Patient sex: F
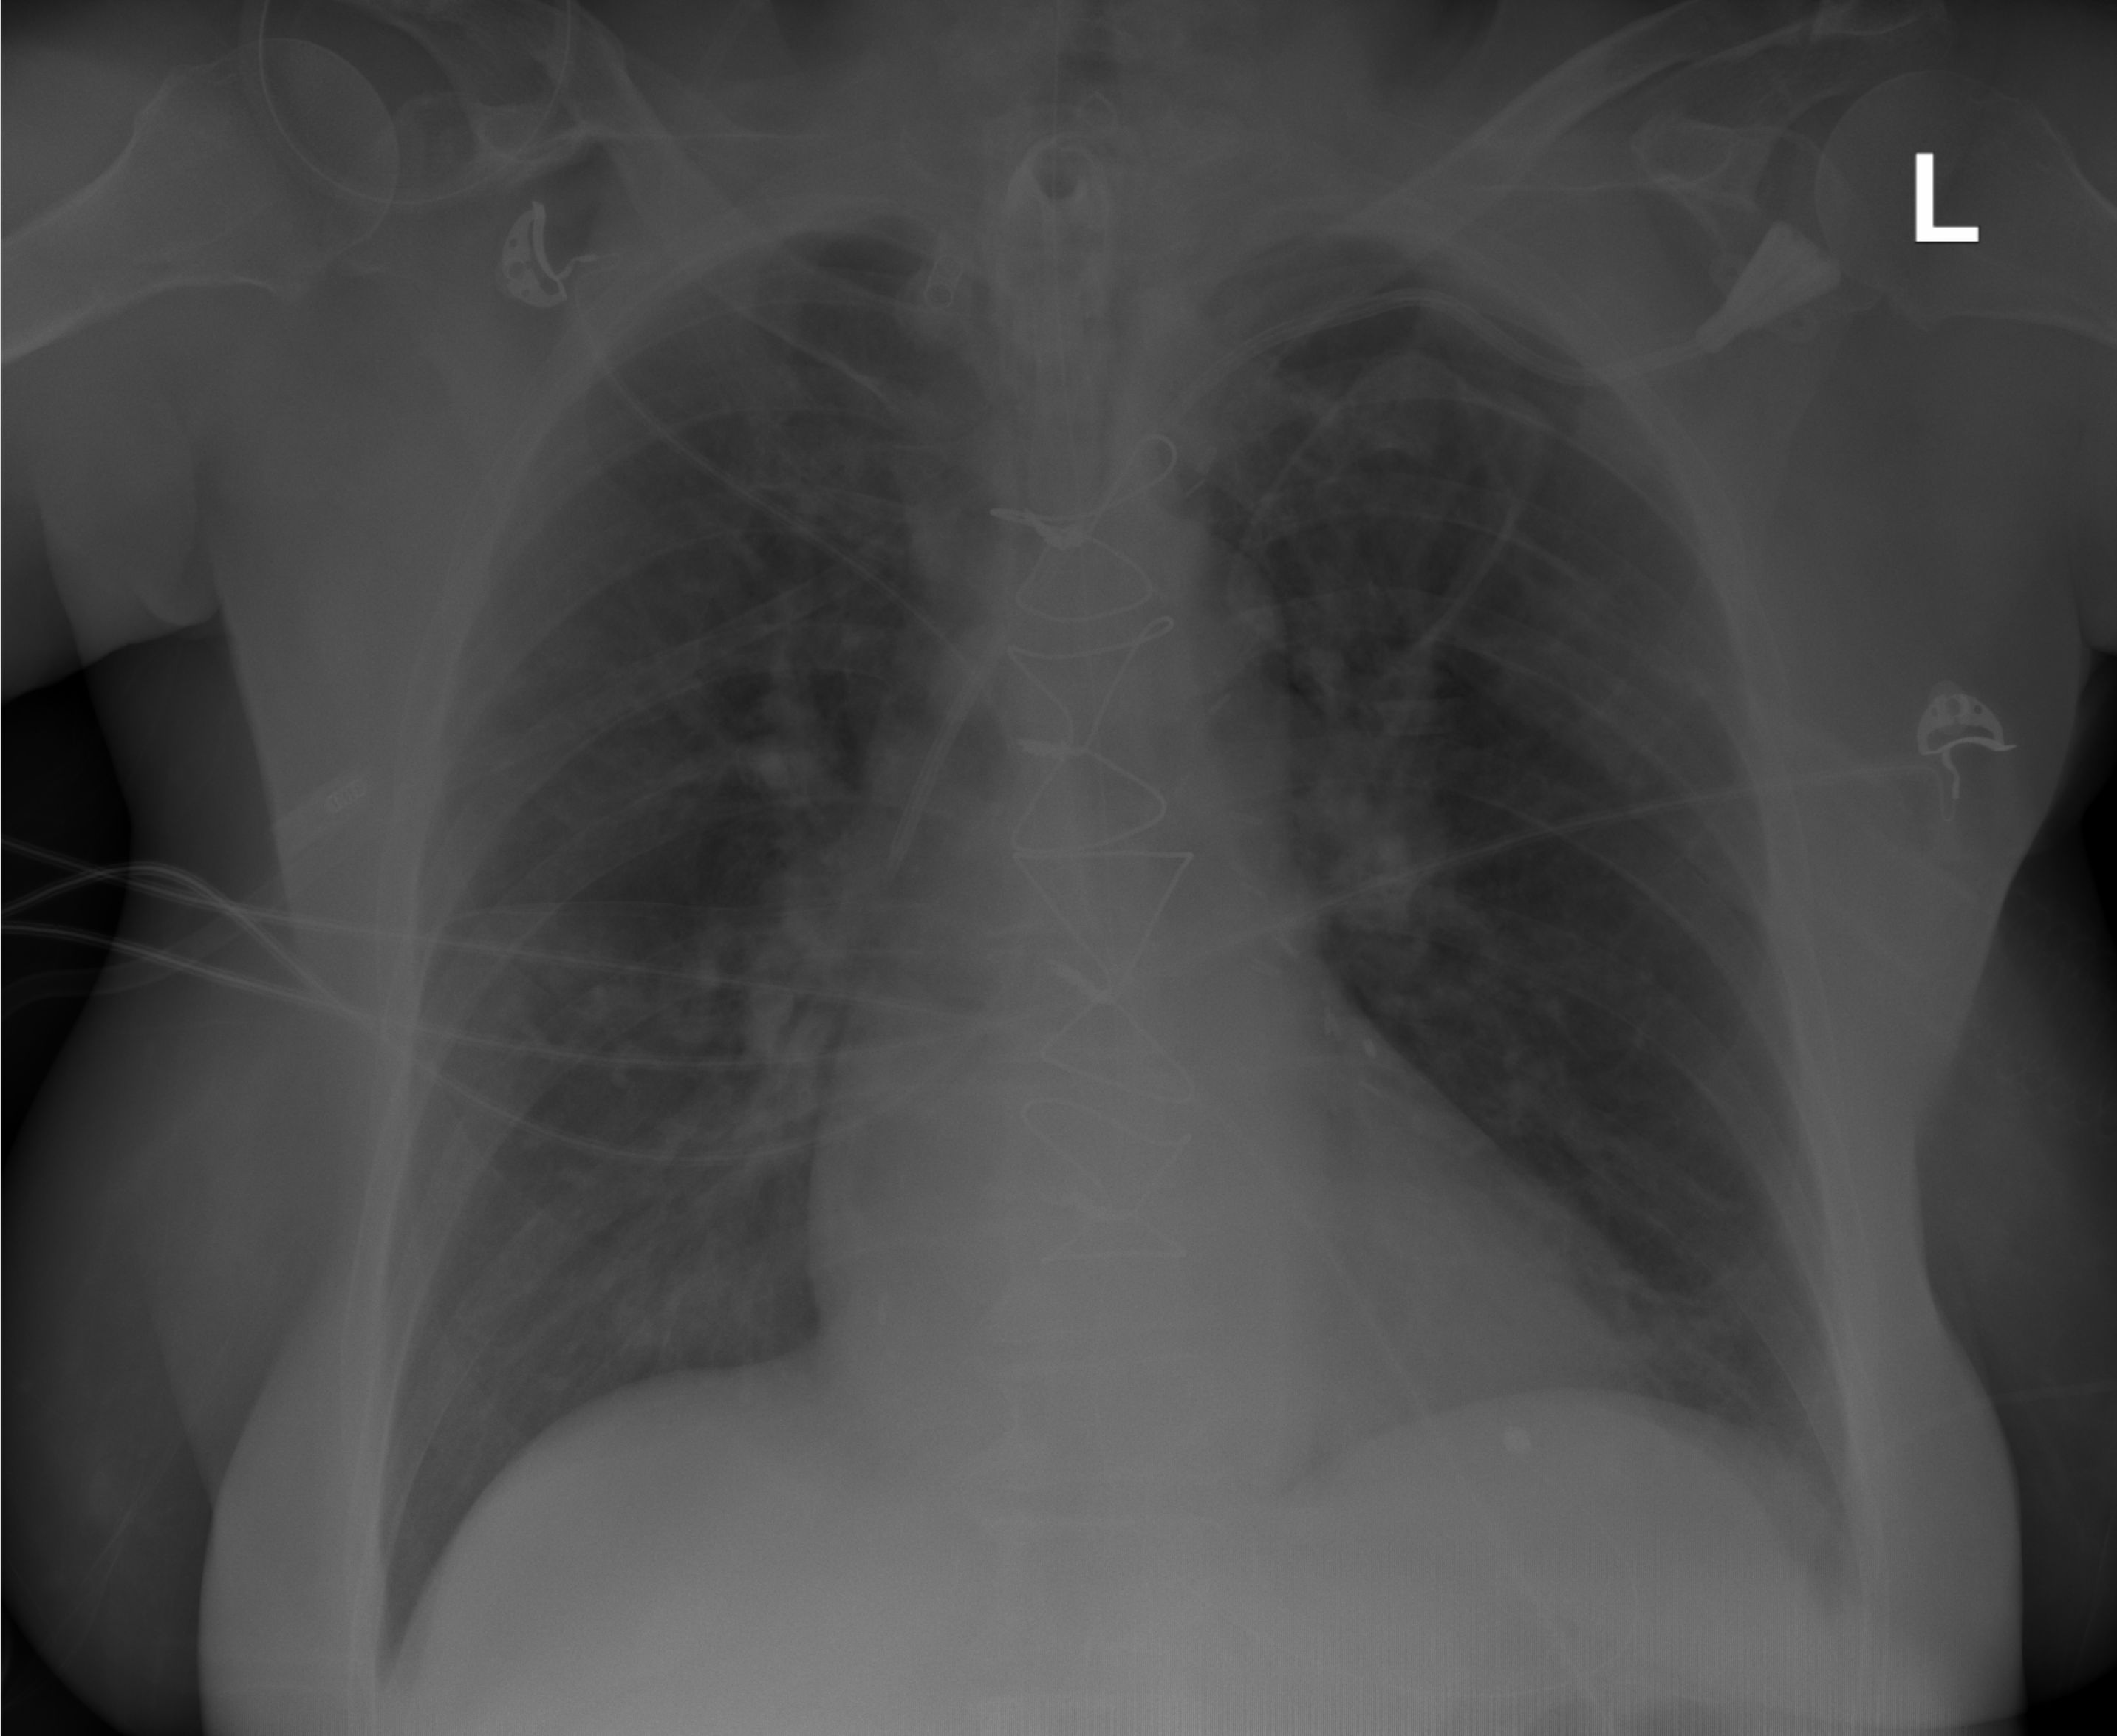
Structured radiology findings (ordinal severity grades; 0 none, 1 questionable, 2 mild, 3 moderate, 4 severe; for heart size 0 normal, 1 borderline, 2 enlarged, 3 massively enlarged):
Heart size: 0
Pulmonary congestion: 3
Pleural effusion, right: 0
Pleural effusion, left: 2
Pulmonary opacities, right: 2
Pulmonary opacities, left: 2
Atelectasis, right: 2
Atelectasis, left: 2